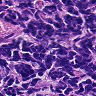
Metastatic tissue present: no